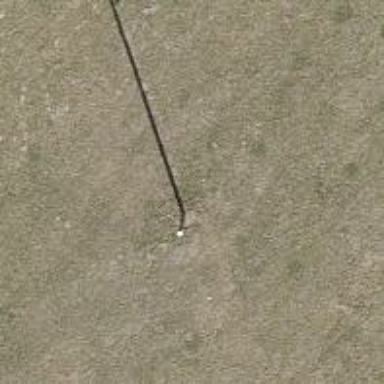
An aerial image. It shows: Power pole.